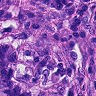
Metastatic tissue present: yes